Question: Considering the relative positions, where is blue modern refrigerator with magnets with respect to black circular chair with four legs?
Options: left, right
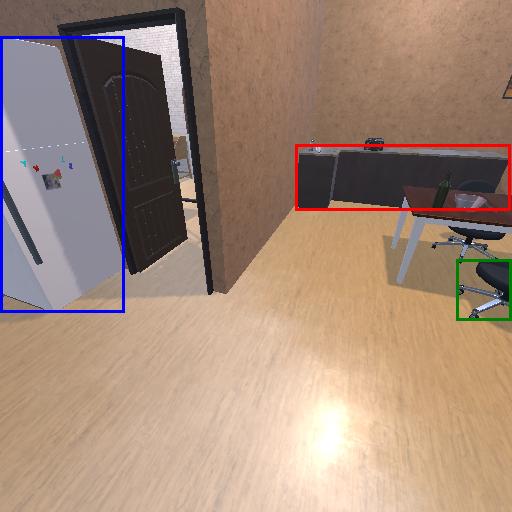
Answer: left